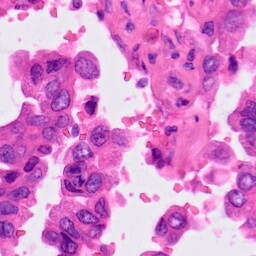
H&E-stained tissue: Lung